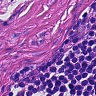
Metastatic tissue present: yes